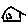
Label: house